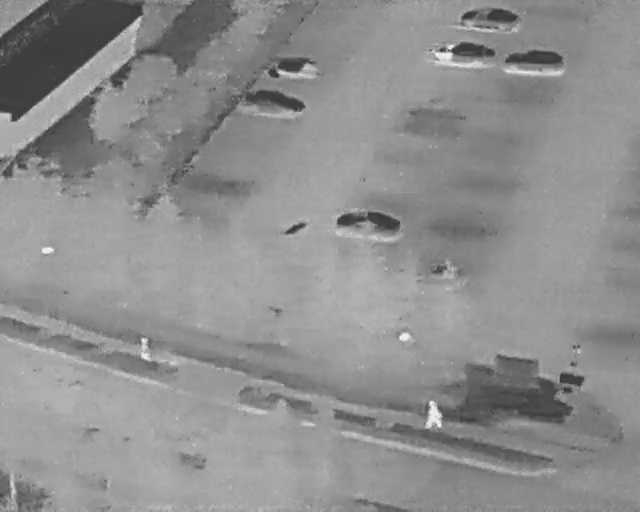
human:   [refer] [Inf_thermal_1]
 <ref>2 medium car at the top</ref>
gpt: <box>[[40, 13, 44, 27, 5], [43, 7, 48, 18, 6]]</box>

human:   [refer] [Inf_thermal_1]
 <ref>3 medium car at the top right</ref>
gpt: <box>[[69, 3, 74, 17, 2], [81, 5, 85, 18, 2], [74, -2, 78, 10, 2]]</box>

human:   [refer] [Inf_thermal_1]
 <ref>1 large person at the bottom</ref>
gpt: <box>[[65, 78, 69, 83, 2]]</box>